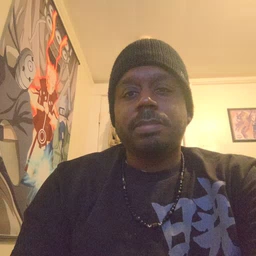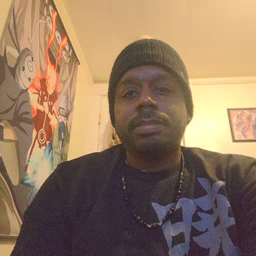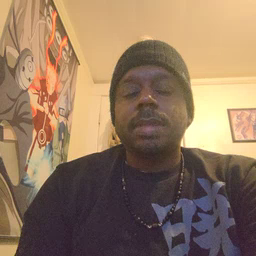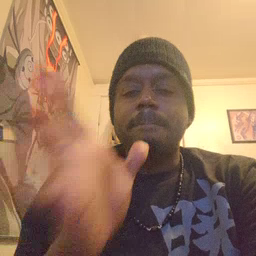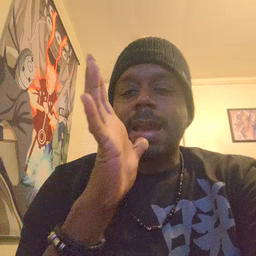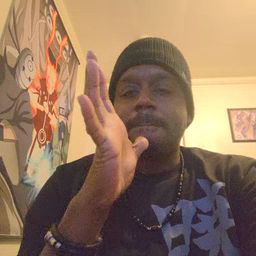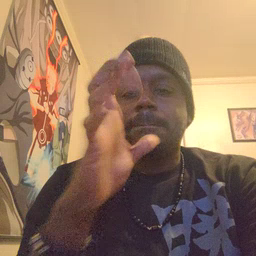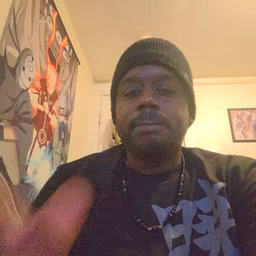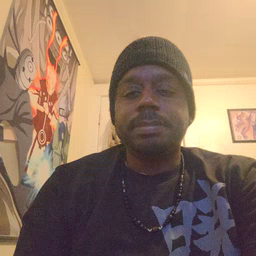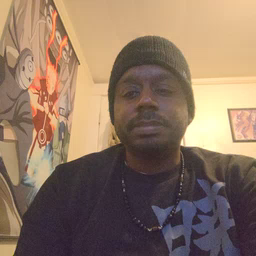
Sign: mom